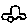
Label: car